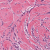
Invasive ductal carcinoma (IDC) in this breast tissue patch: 0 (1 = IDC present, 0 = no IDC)